Question: Is there is a built-in function in python, numpy or one of its libraries can get sum of series like this one:
'''
list1 = [2,3,4]
list2 = [3,3,3]
'''

where x and y are lists and L is the length of x or y.
Lastly if there is no built-in function do that, I tried another code like :
'''
Total = sum ((i for i in list1) * (j for j in list2))
'''
Sure, it doesn't work but I need something near that or near this one:
'''
Total = sum (i * j for i in list1 and j in list2 )
'''
Note : I can build my own function to do that but I am looking for a simple, fast or built-in one, so please don't give me your own function.
Edit : I want general form to do that so I can use this form when there are as an example 'Log(n)' in the series.
<URL>
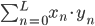
Answer: for build-in you can use <URL> to group together elements in the same index position
'''
list1 = [2,3,4]
list2 = [3,3,3]
result = sum( x*y for x,y in zip(list1, list2) )
'''
A buil-in version would be
'''
from math import log
result = sum( log(i)*y for i,y in enumerate(list1,1) )
'''
a more generalized version would be
<URL>
'''
import operator
def dotproduct(vec1, vec2, sum=sum, map=map, mul=operator.mul):
return sum(map(mul, vec1, vec2))
'''
where you can provide whatever function you like for any of its part, then the first one is
'''
result = dotproduct(list1,list2)
'''
and the second is could be
'''
result = dotproduct(range(1,len(list1)+1),list1, mul=lambda i,x:log(i)*x )
# ^ the i ^ how to operate
'''
or
'''
result = dotproduct(map(log,range(1,len(list1)+1) ), list1 )
# ^ the log i
'''
the point being that you calculate the second vector accordingly
with numpy is more easy
'''
import numpy as np
logi = np.log(np.arange(1,len(list1)+1)
result = np.dot(logi,list1)
'''
which again boils down to calculate the parts accordingly
---
you can also make such that instead of receiving 2 vectors/lists it only work with one and receive a function that work in the element and its index
<URL>
'''
def sum_serie(vect, fun = lambda i,x:x, i_star=0): #with that fun, is like the regular sum
return sum( fun(i,x) for i,x in enumerate(vect, i_star) )
'''
and use it as
'''
result = sum_serie( list1, lambda i,x:log(i)*x, 1)
'''
---
from the comments, if I get it right, then something like this
'''
from itertools import islice
def sum_serie(vect, *slice_arg, fun = lambda x:x): #with that fun, is like the regular sum
"""sum_serie(vect, [start,]stop[,step], fun = lambda x:x)"""
if not slice_arg:
slice_arg = (0,None,None)
return sum( fun(x) for x in islice(vect, *slice_arg) )
'''
or with enumerate as before
'''
from itertools import islice
def sum_serie_i(vect, *slice_arg, fun = lambda i,x:x): #with that fun, is like the regular sum
if not slice_arg:
slice_arg = (0,None,None)
return sum( fun(i,x) for i,x in islice(enumerate(vect), *slice_arg) )
'''
and use, for example as
'''
sum_serie( x, 0, 100, 2, fun=lambda xi: c*xi) #for arbitrary constant c
sum_serie_i( x, 0, 100, 2, fun=lambda i,xi: log(i)*xi)
'''
Note: this way it accept the serie/iterable/whatever and at most 3 positional argument with the same meaning as those from range
Note 2: that is for PY3 which make fun a key-word only argument, in python 2 the same effect is accomplished with
'''
def sum_serie_i(vect, *slice_arg, **kargv):
fun = kargv.get('fun', lambda i,x:x) #with that fun, is like the regular sum
if not slice_arg:
slice_arg = (0,None,None)
return sum( fun(i,x) for i,x in islice(enumerate(vect), *slice_arg) )
'''